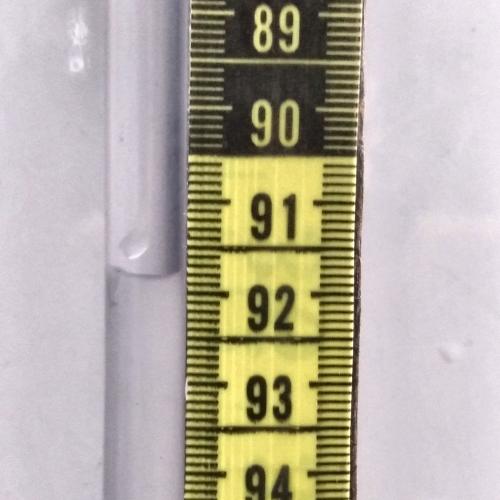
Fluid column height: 91.8 cm